Question: I have this tag in my html:
'''
<img border="0" src="images\Close.gif" alt="bstn" onclick="hideSearchPopUp(id);"/>
'''
there is no problem in most known browsers, but in Internet Explorer parent '<div>' tag comes deformed.
like this picture:

as you can see here, height of parent div increased and close button moved to bottom left
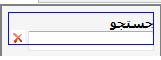
Answer: Seems that it was a bug of IE!
I was set height for parent, but it does not work until I set width!
after setting width height comes true, as I was set.
'''
<div id="banner_div" style="overflow: auto; height: 16px; width: 120px;">
<strong style=" float:right;">
jstjw
</strong>
<img border="0" src="images\Cancel.gif" alt="bstn" onclick="hideSearchPopUp('to1');" align="left">
<img border="0" src="images\loading.gif" alt="dr Hl jstjw" style="display:none; " align="left" name="loading">
</div>
'''